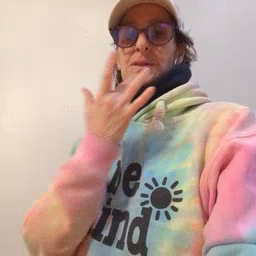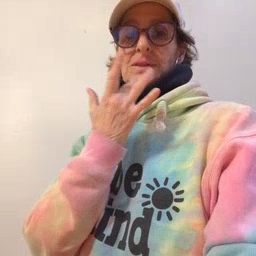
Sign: taste